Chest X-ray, PA view. Patient: 55 years old, sex M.
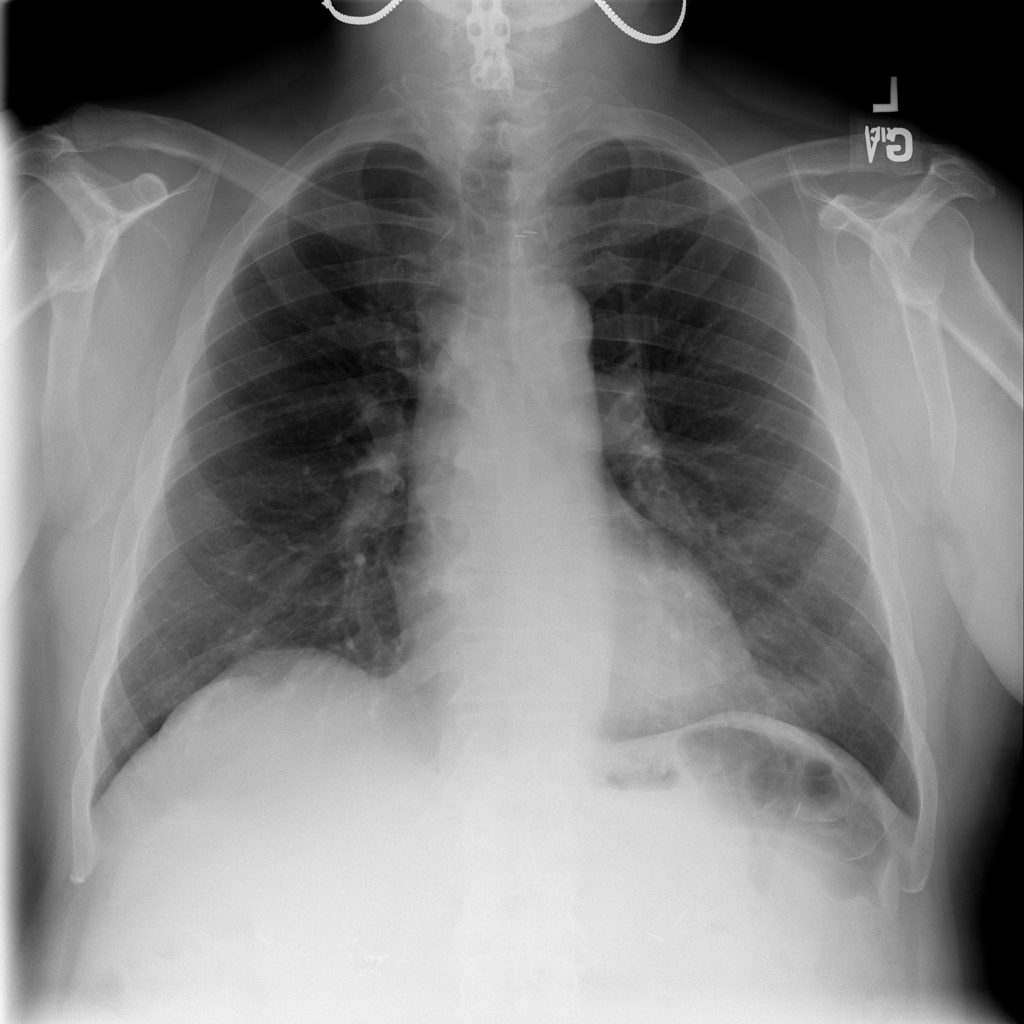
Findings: Nodule